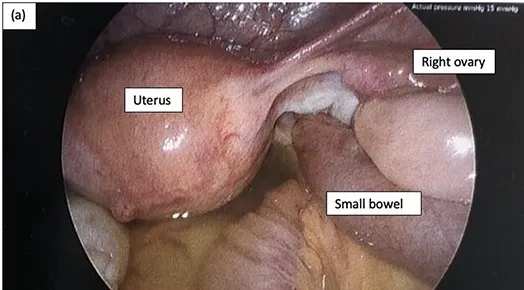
Intraoperative laparoscopy findings, and. Key landmarks including the uterus, and ,right ovary are identified, as well as a short segment of small bowel diving deep into the pelvis, and ,there is also moderate volume of serous free fluid.
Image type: endoscopy (airway_endoscopy)